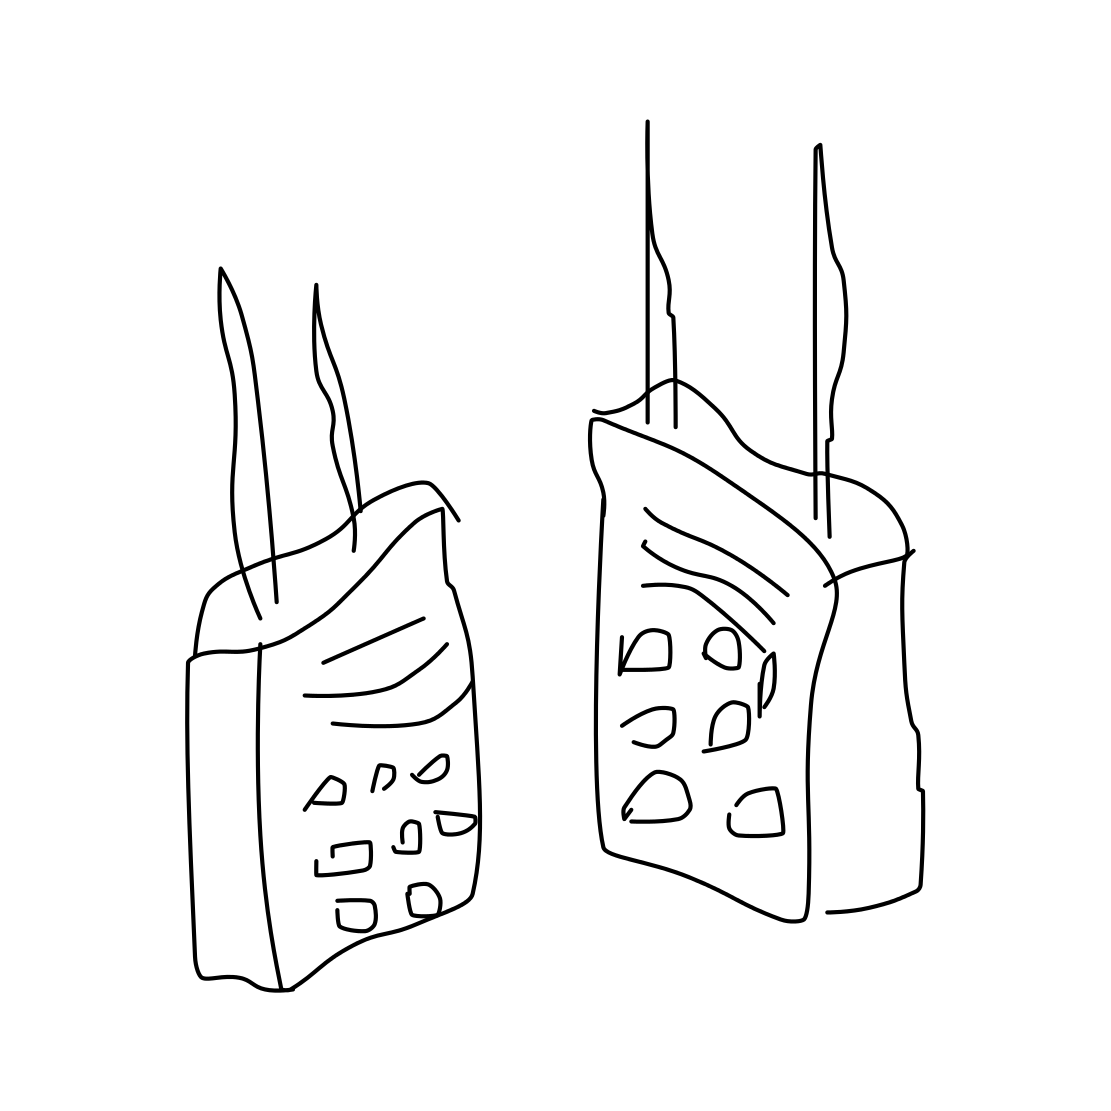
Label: walkie talkie